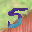
Label: 5